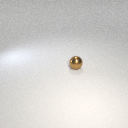
small brown metal sphere